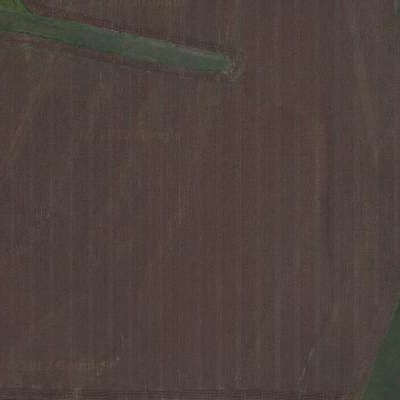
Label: Field